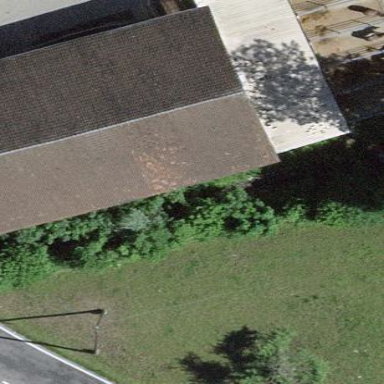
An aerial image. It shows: Rural barn.